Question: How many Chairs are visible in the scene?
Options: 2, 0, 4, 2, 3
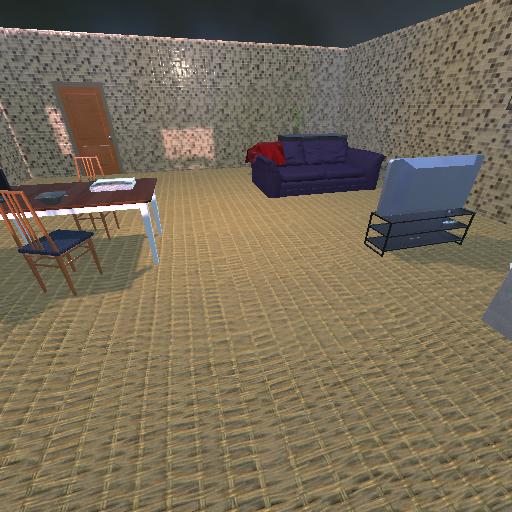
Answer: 2